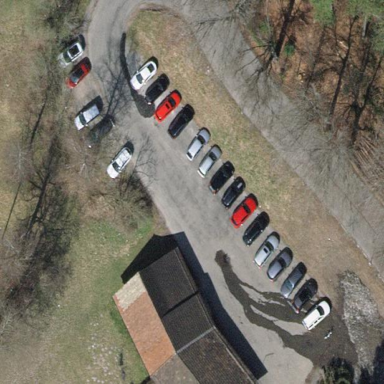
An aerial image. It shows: Parking area with surface.